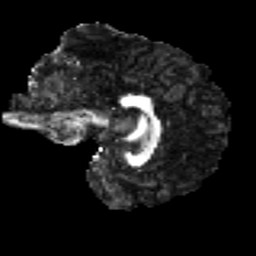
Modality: FA
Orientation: sagittal
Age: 22
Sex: male
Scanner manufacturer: ge
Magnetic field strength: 3 T
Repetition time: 7.8 s
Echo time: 0.0607 s